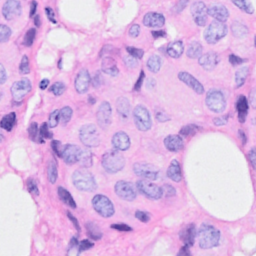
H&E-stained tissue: Breast